Field crop: maize
Growth stage: 1
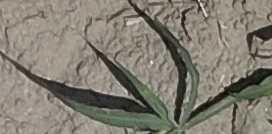
Species: sorghum